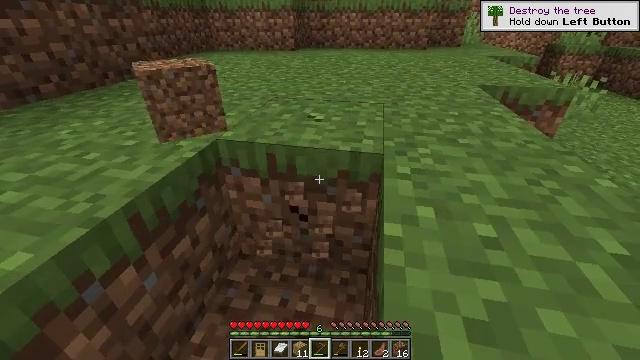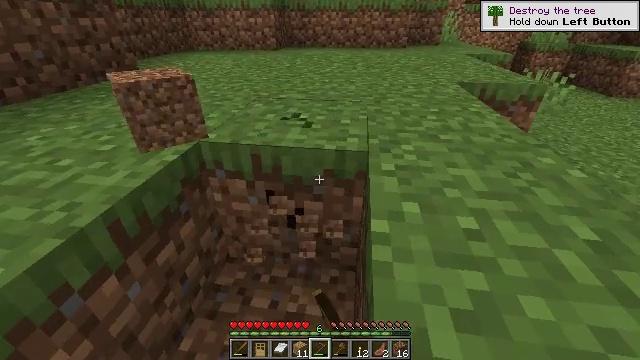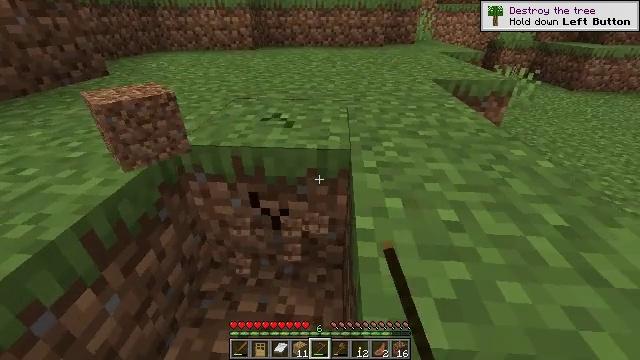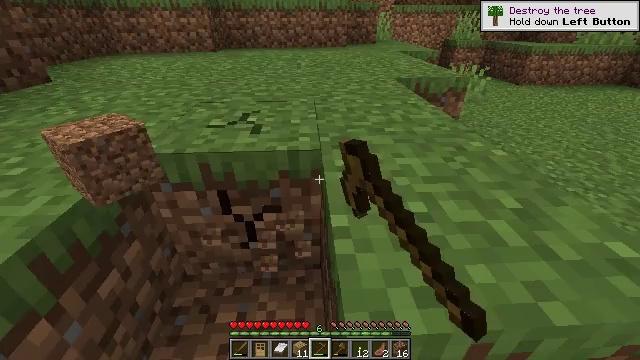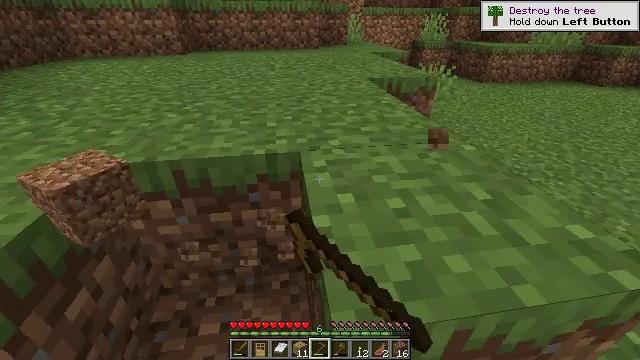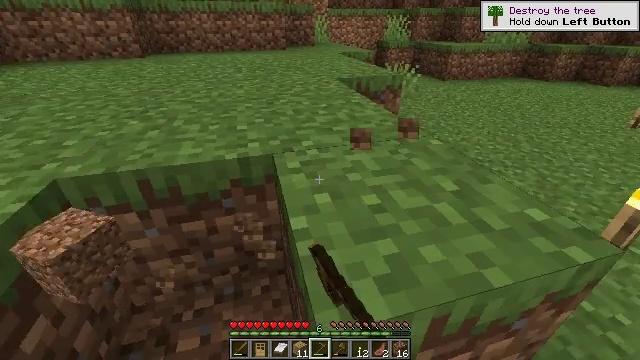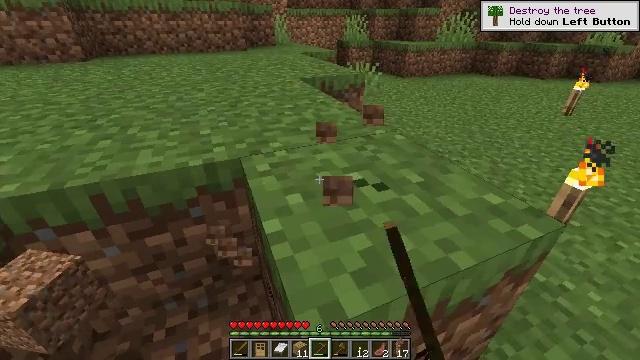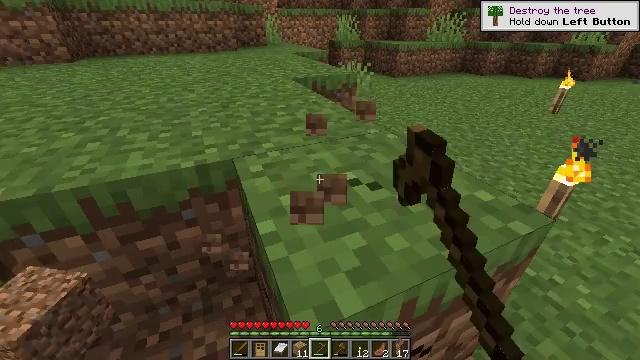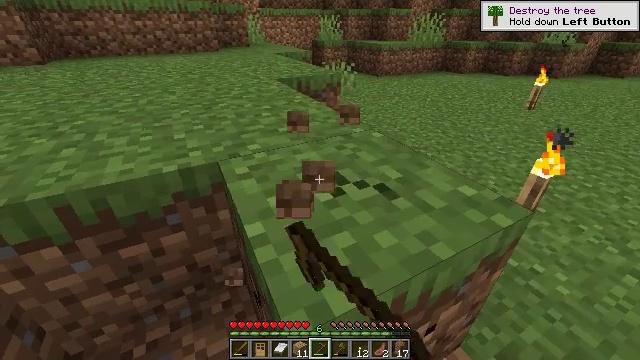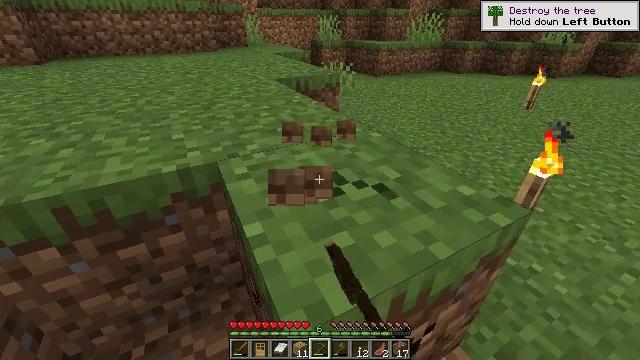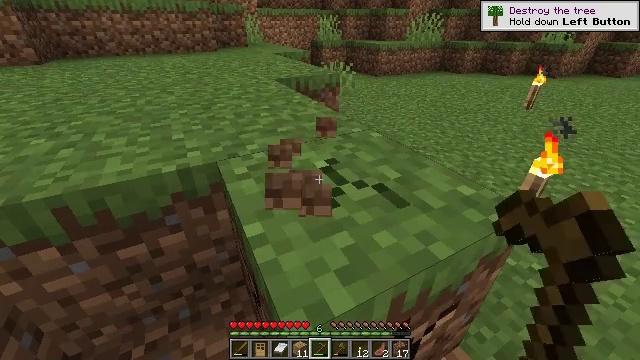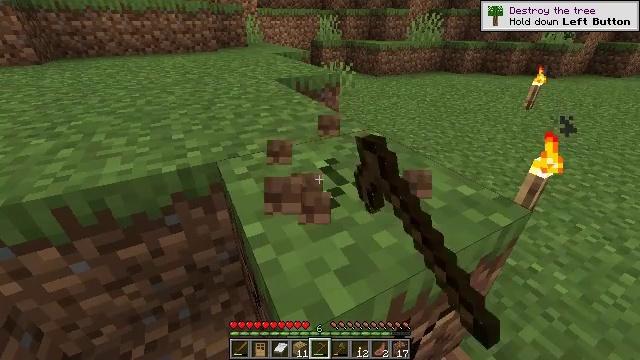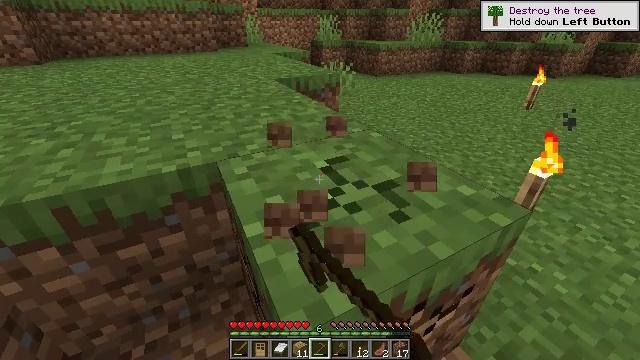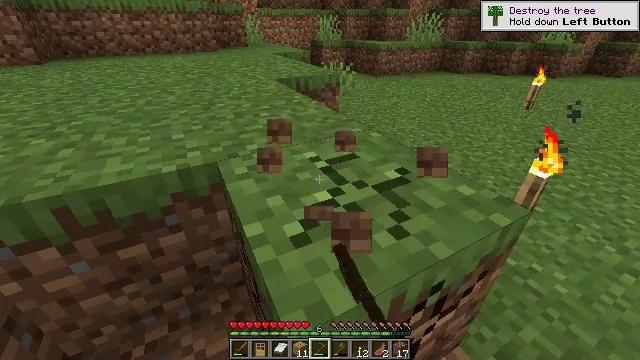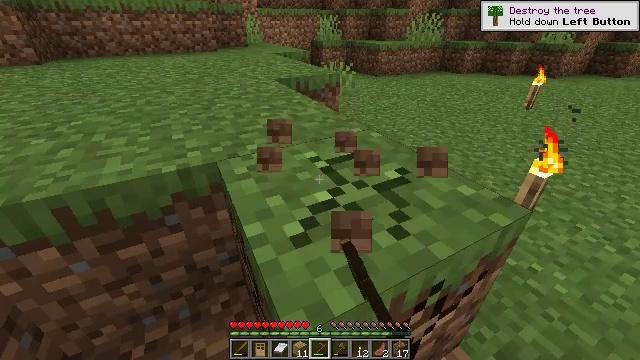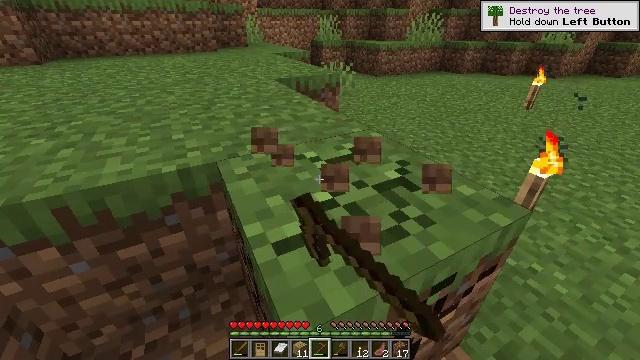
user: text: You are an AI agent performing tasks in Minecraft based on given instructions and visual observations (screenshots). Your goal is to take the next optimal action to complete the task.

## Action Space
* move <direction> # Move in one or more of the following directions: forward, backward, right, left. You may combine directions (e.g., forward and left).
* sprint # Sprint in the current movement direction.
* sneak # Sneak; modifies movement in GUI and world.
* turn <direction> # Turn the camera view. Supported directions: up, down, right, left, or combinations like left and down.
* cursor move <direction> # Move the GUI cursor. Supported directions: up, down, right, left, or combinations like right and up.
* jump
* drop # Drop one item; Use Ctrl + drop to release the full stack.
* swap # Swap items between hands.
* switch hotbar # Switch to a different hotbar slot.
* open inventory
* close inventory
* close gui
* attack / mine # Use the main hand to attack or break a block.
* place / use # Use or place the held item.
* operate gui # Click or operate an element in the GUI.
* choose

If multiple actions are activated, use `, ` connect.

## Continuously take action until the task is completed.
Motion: motion action
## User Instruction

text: Gather grass block for landscaping.
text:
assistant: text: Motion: turn right, attack / mine
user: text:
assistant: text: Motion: turn right, attack / mine
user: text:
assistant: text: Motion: turn right, attack / mine
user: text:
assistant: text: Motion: turn right, attack / mine
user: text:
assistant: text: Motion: turn right, attack / mine
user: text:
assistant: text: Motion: turn right, attack / mine
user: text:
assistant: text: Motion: turn right, attack / mine
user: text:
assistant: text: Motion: turn right, attack / mine
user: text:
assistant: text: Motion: attack / mine
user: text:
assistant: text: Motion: attack / mine
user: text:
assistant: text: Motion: attack / mine
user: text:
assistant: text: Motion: attack / mine
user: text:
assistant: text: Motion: attack / mine
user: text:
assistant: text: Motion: attack / mine
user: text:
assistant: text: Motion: attack / mine
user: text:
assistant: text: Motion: attack / mine
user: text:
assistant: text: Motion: attack / mine
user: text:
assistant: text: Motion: attack / mine
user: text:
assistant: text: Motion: attack / mine
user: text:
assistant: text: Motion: attack / mine
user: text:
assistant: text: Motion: attack / mine
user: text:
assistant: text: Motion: attack / mine
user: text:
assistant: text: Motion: attack / mine
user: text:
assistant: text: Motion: attack / mine
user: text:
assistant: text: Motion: attack / mine
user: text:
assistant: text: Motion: attack / mine
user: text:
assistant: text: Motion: attack / mine
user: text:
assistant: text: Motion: attack / mine
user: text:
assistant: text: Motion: attack / mine
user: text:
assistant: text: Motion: attack / mine